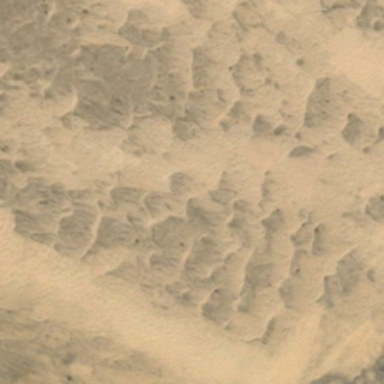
The stony bulges looks like the yellow sacles in this stretch of desert .